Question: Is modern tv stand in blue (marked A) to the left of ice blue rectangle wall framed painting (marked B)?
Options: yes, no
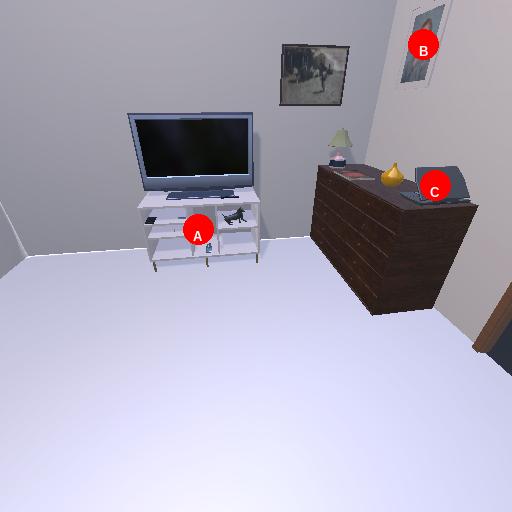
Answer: yes